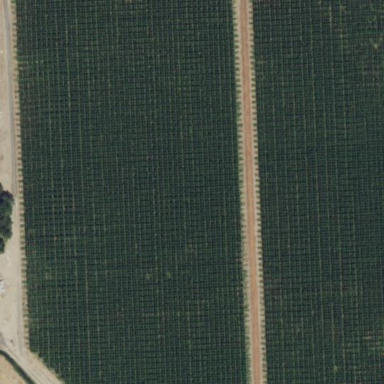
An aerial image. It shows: Orchard.